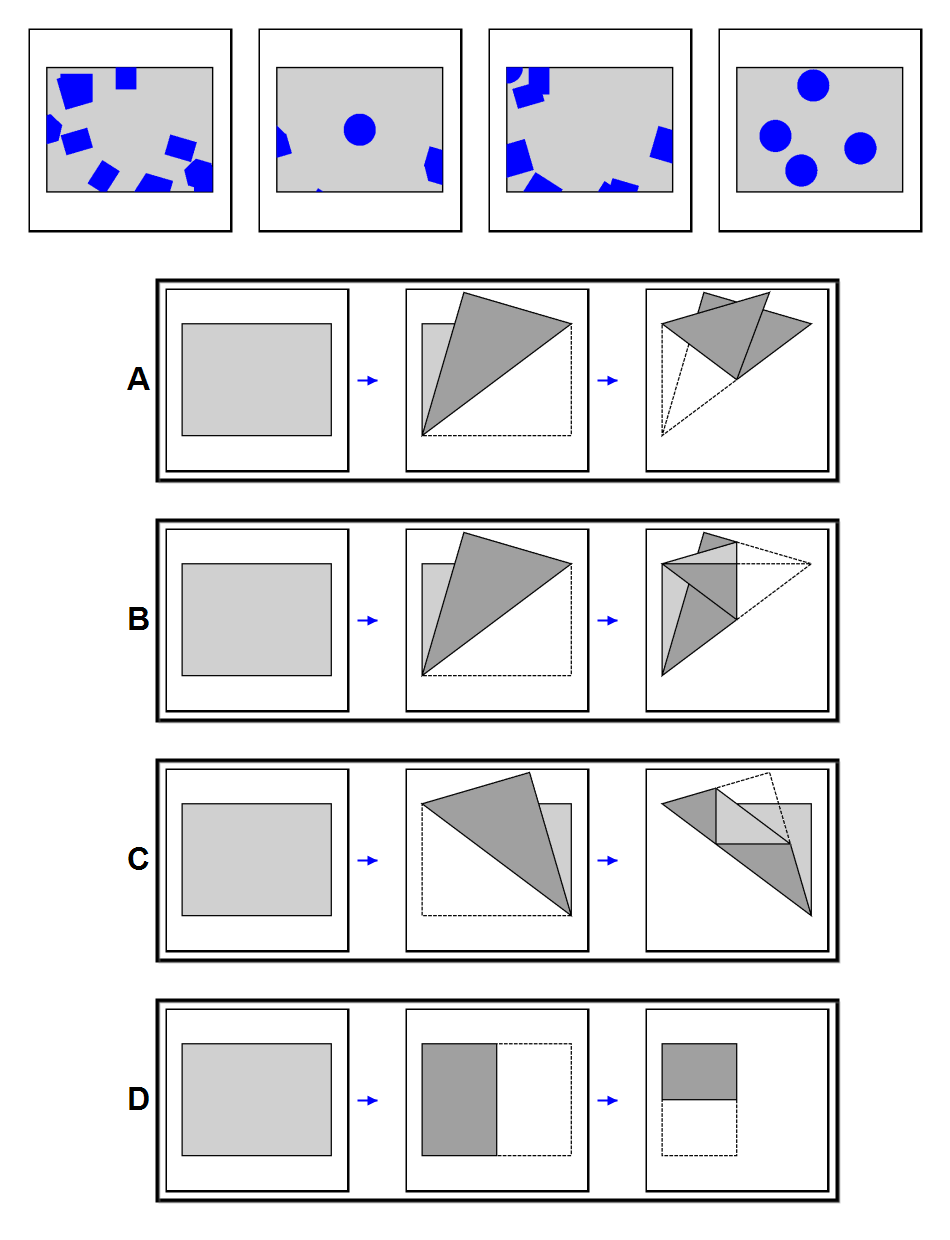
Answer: A